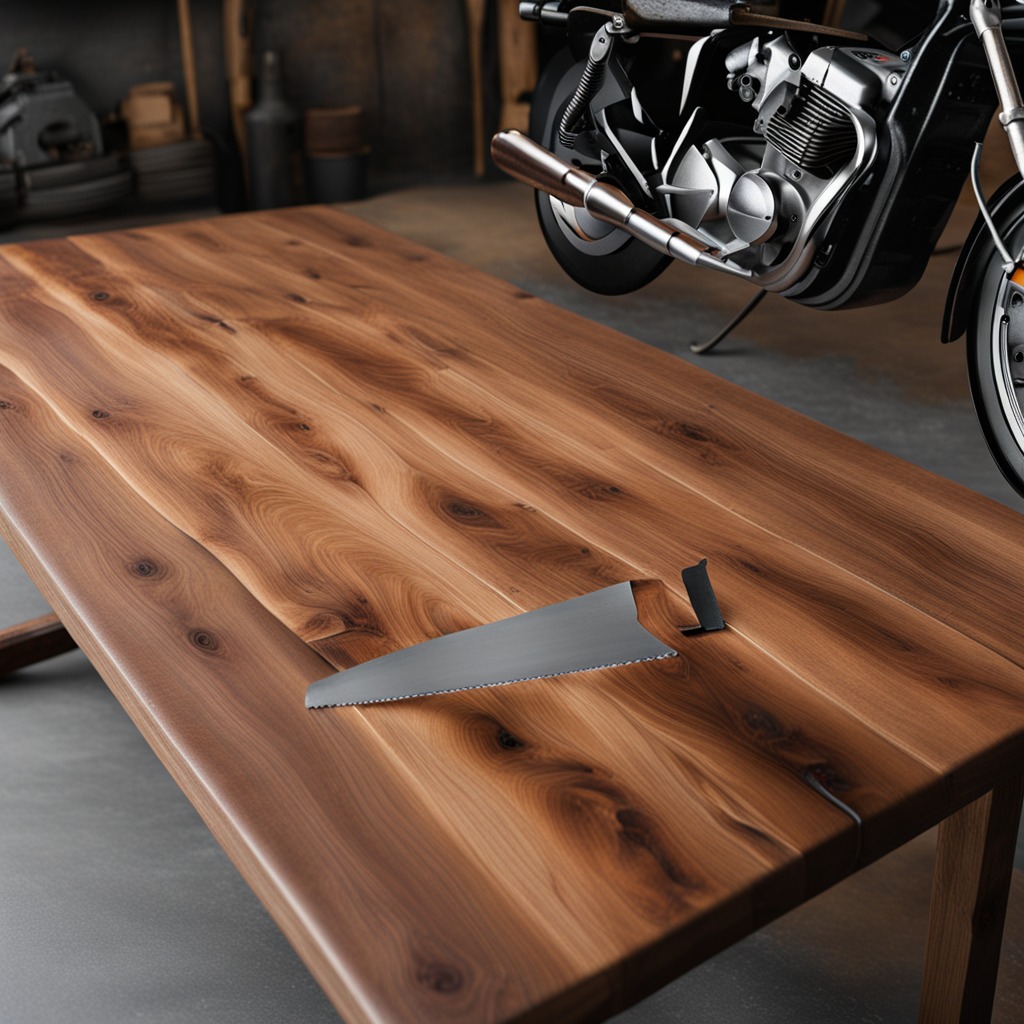
A metal saw is lying on an oil-spilled wooden table in a vintage motorcycle garage.